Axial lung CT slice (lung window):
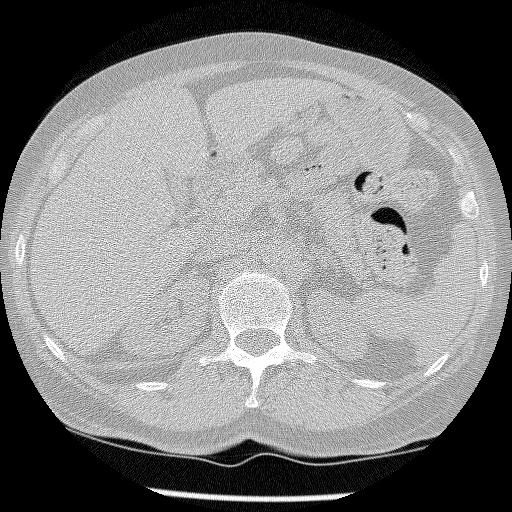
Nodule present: no